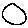
Label: circle